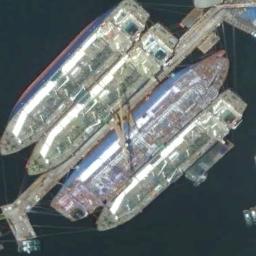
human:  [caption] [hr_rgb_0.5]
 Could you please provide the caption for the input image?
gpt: There are four ships in the blue water on the shore .

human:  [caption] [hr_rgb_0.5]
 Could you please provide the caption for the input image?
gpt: A few ships of different sizes and shapes are at sea .

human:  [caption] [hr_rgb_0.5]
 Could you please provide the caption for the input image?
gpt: Four green and blue tankers dock at the dock .

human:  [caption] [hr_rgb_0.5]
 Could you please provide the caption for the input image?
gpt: Some cargo ships are docked at the dock .

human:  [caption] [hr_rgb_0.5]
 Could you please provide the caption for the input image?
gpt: There are four ships at the harbor .